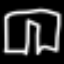
Label: pants